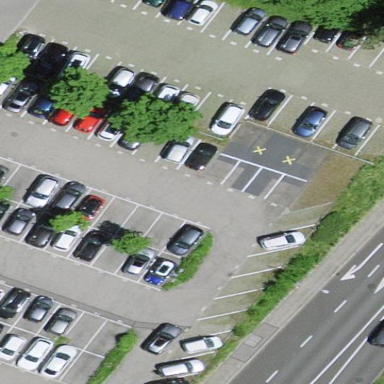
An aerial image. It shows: Parking area.